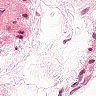
Metastatic tissue present: no